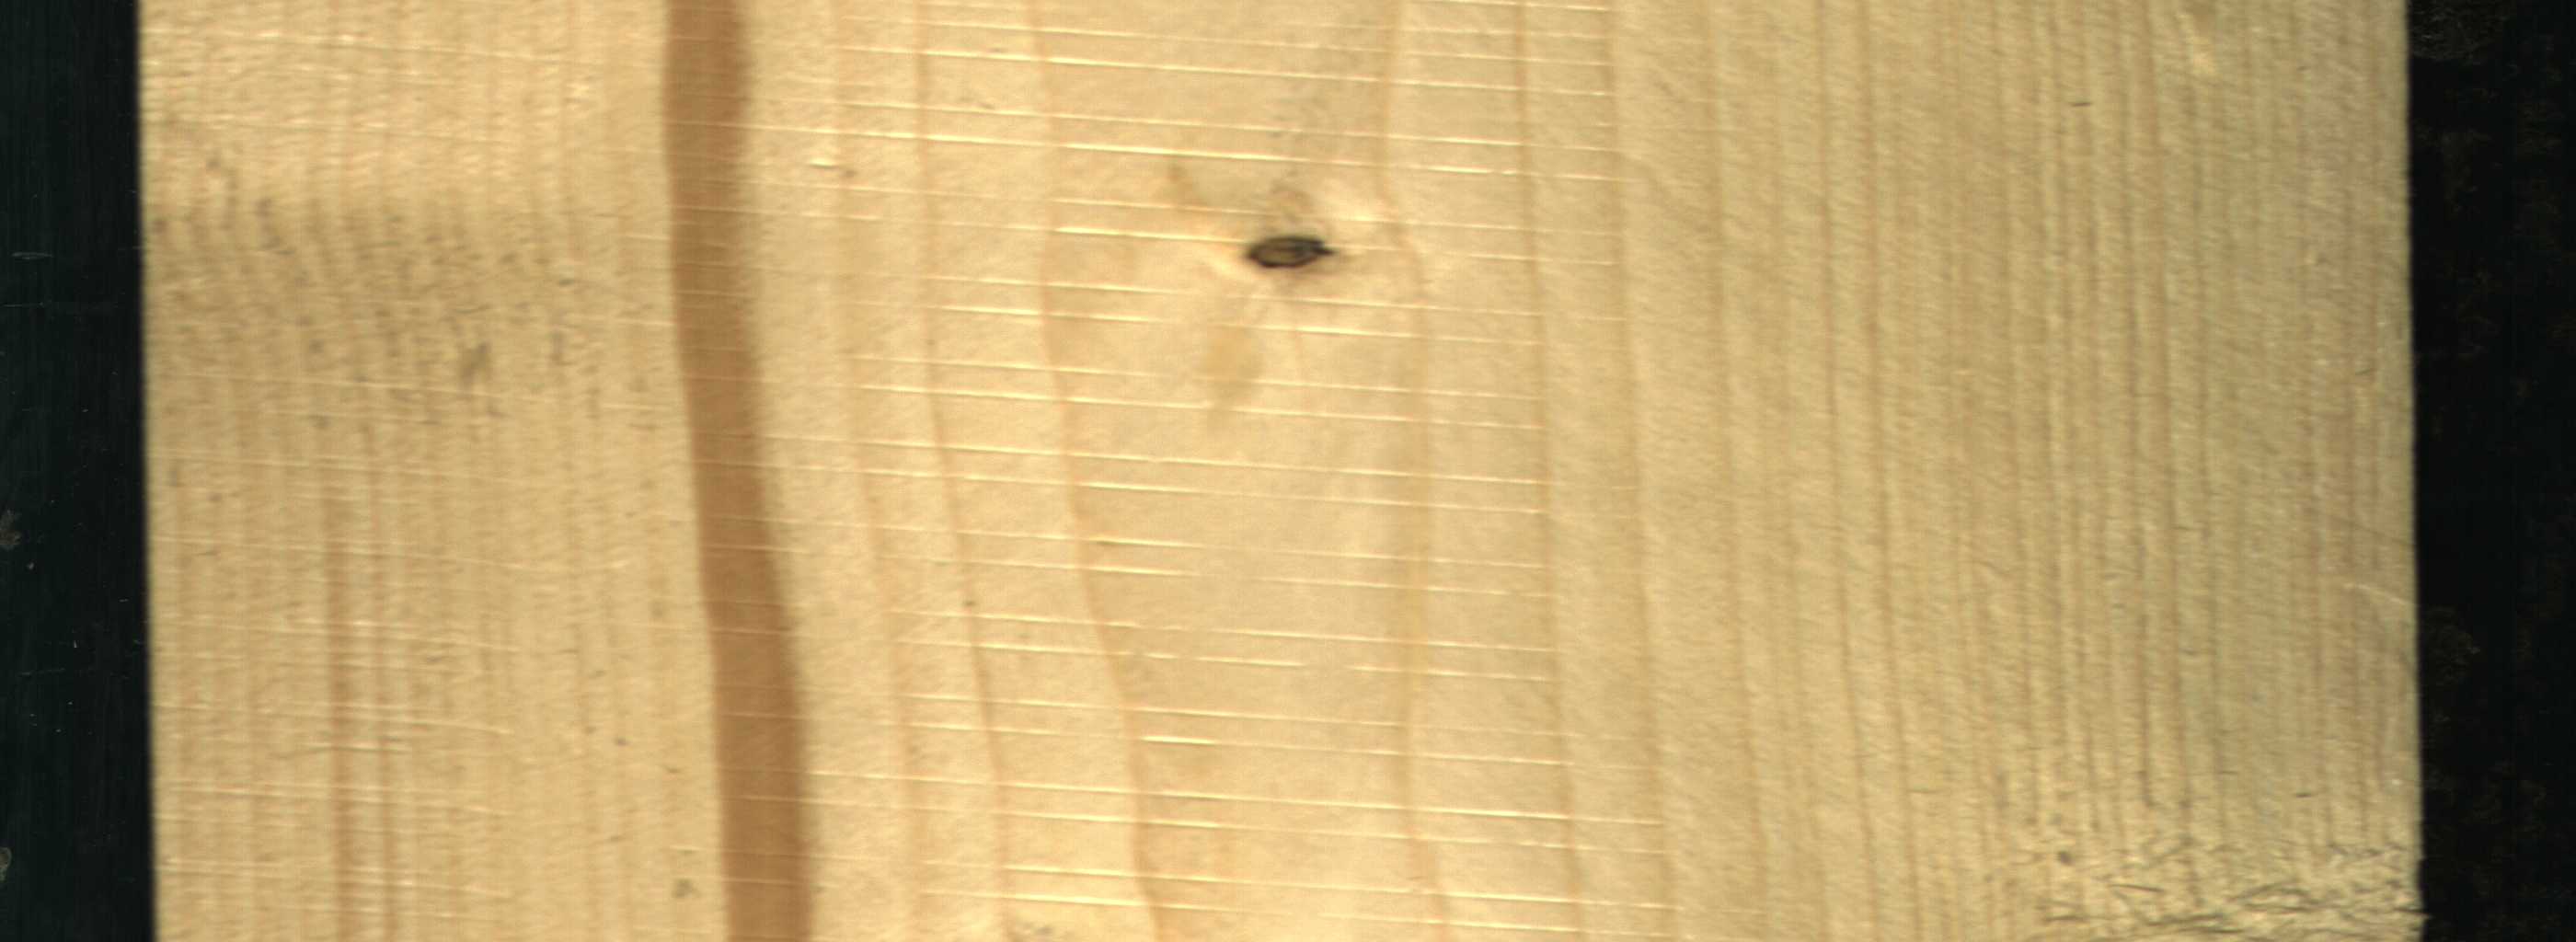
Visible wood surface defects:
Quartzity
Dead_Knot